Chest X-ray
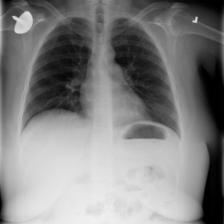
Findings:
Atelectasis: negative
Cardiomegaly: negative
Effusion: negative
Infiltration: negative
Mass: negative
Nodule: negative
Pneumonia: negative
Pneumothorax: negative
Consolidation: negative
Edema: negative
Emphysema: negative
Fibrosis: negative
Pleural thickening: negative
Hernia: negative